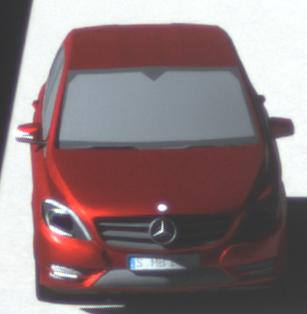
Make: Mercedes-Benz
Model: B 180 BlueEFFICIENCY
Detailed model: B-Class (246)
Model produced from: 2011/11
Model produced until: 2012/10
Doors: 5
Color: red
Road condition: dry road
Daytime: morning or afternoon
Contrast: high contrast